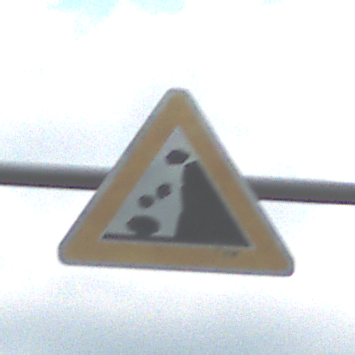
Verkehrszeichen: SteinschlagRechts
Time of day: MorningAfternoon
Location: Outdoor (Nature)
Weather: PartlyCloudy
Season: NotSpecified
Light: Natural